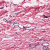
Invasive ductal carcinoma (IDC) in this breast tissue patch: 0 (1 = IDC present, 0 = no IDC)